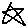
Label: star